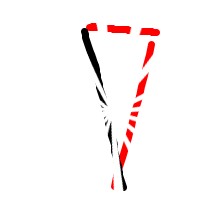
Shape: triangle